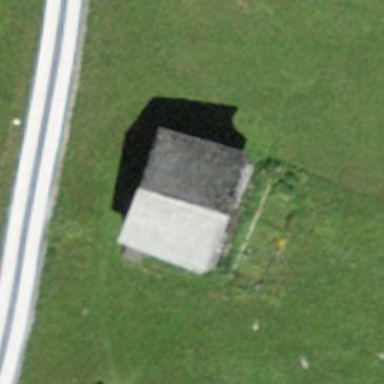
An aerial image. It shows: Shed.